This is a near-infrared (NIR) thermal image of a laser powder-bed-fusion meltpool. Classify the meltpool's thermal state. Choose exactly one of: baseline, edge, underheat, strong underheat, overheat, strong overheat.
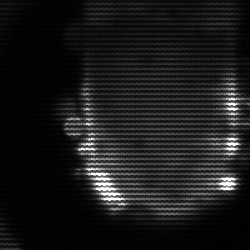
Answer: baseline